Question: I am a new learner. What I want is showing the values and when I clicked the submit button, the value could be posted back. However, the first step is done, but it posted nothing back. I have checked the 'request.form' have datas. The following is my code:
'''
from flask_wtf import Form
from wtforms import TextField,SelectField,FieldList,SubmitField,FormField # Bu Neng Yin Ru * Fou Ze Hui Ding Diao Qian Mian De Form,Dao Zhi validateFang Fa Bu Neng Yong
from wtforms.validators import DataRequired
from flask import Flask,render_template,request,redirect,url_for,flash
import pandas as pd
import wtforms_json
import json
wtforms_json.init()
app = Flask(__name__)
app.config['SECRET_KEY'] = 'you-will-never-guess'
dat = pd.read_csv('trading_config.csv',dtype={'code': str},encoding='gbk')
js = dat.to_dict(orient = 'records')
#js = wtforms_json.flatten_json(json.loads(js))
class TradingForm(Form):
code = TextField('code')
trading_stage = SelectField('trading_stage',
choices=[('wait','wait'),('signal','signal'),
('exit','exit'), ('exclude','exclude')],default = '' )
trading_mode = SelectField('trading_mode',
choices=[('-1','-1'),('1','1'),('2','2')],default = '')
trading_account = TextField('trading_account')
submit = SubmitField("Send")
class ListForm(Form):
trading = FieldList(FormField(TradingForm), min_entries = 5)
@app.route('/success', methods=('GET', 'POST'))
def success():
return render_template('success.html')
@app.route('/', methods=('GET', 'POST'))
def submit():
form = ListForm()
trading_form = TradingForm()
if 'update' in request.form and request.method =='POST':
if form.validate == True:
flash(form.errors)
if form.validate_on_submit() == False:
flash(form.data)
flash(request.form)
flash(form.errors)
else:
print form
return redirect (url_for('success'))
#return render_template('hello.html', form=form,trading_form = TradingForm())
for item in js:
trading_form = TradingForm(**item)
form.trading.append_entry(trading_form)
return render_template('hello.html', form=form)
if __name__ == '__main__':
app.run(debug = True)
'''
And the 'html' is:
'''
{% for message in get_flashed_messages() %}
<div class="flash">{{ message }}</div>
{% endfor %}
<form method="POST" action="http://localhost:5000/">
{{ form.hidden_tag() }}
{{ form.csrf_token }}
{{ form.trading.csrf_token }}
<fieldset>
<table>
<tr>
<th> Gu Ma </th> <th>Jiao Yi Zhuang Tai </th>
<th> Ce Lue Mo Shi </th> <th>Jiao Yi Zhang Hu </th>
</tr>
{% for l in form.trading %}
<tr>
<td>{{ l.code.data}} </td> <td>{{ l.trading_stage.data}} </td>
<td>{{ l.trading_mode.data}}</td> <td>{{ l.trading_account.data}} </td>
</tr>
{% endfor %}
</table>
<input type="submit" name="update" value="update">
</fieldset>
</form>
'''
The 'Get' is, it works well:

When I clicked the button the forms data turns into empty data set:
'''
{'trading': [{'trading_account': u'', 'code': u'', 'trading_stage': u'', 'submit': False, 'trading_mode': u''}, {'trading_account': u'', 'code': u'',
'''
But, the 'request.form' has all the data, what's wrong with the process?
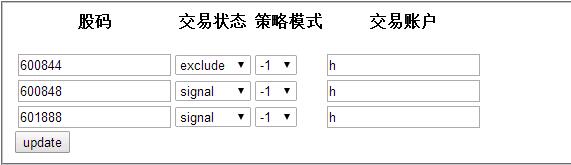
Answer: maybe the problem is that the 'request.form' is ImmutableMultiDict like ('code', u'600844'), ('code', u'600848'), ('code', u'601888'),does not be constructed by form(request.form)